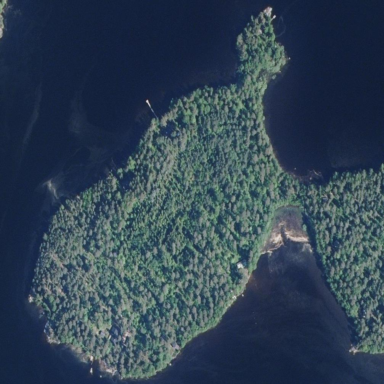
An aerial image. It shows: Islet covered in needle-leaved woodland.